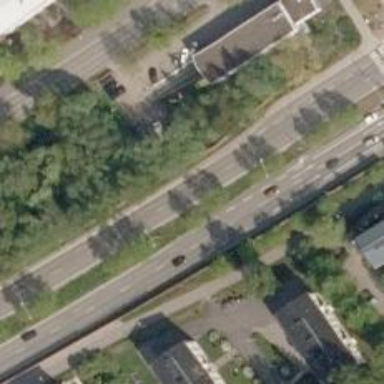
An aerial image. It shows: Primary road with asphalt surface.